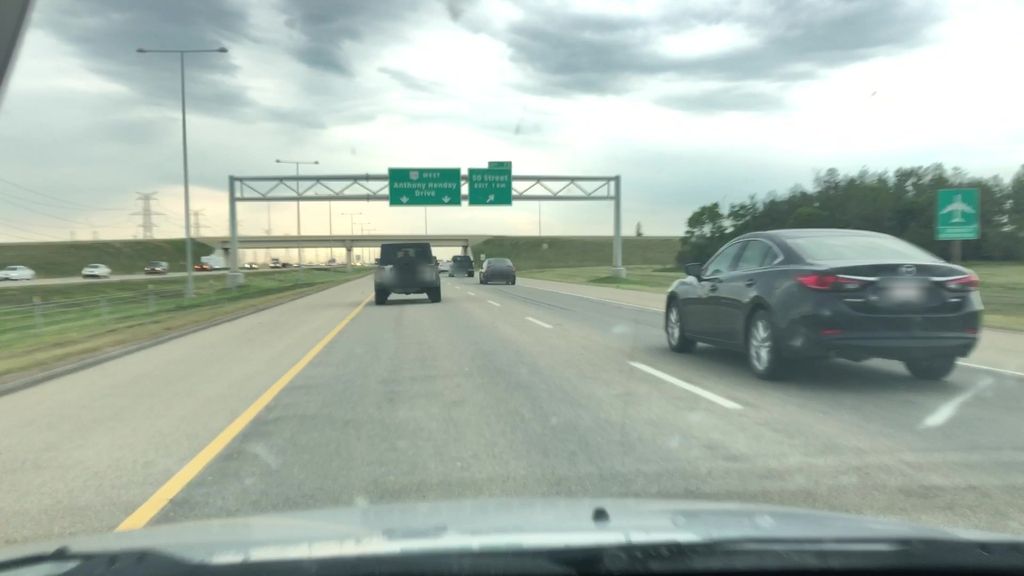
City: edmonton